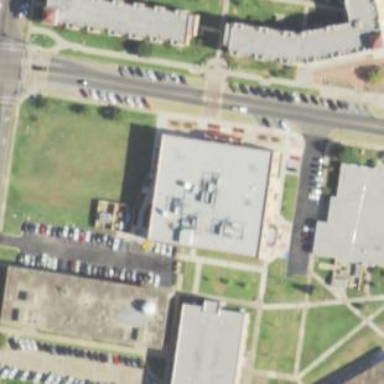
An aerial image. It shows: Building that serves as library.